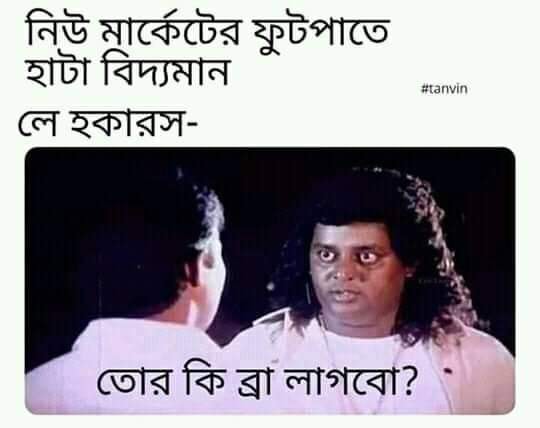
Text: নিউ মার্কেটের ফুটপাতে হাটা বিদ্যমান লে হকারস- তোর কি ব্রা লাগবো ?
Label: Non Hate